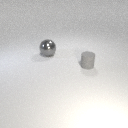
small gray rubber cylinder to the right of large gray metal sphere